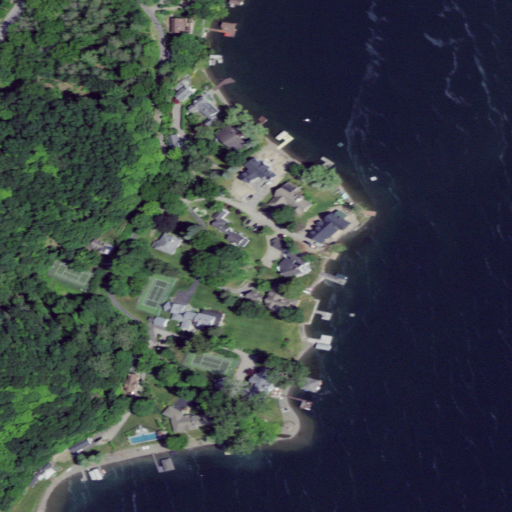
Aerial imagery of cape in New York named Long Point containing open water, deciduous forest, open development, shrub, low intensity development, mixed forest, medium intensity development, and grassland